Question: When I import 'psycopg2' in IDLE it is crashing and I was unable to do any testing due to this. I tried reinstalling python and 'psycopg2' multiple times but the issue still persists.
Can anyone help with this?
Attached an error screen shot .
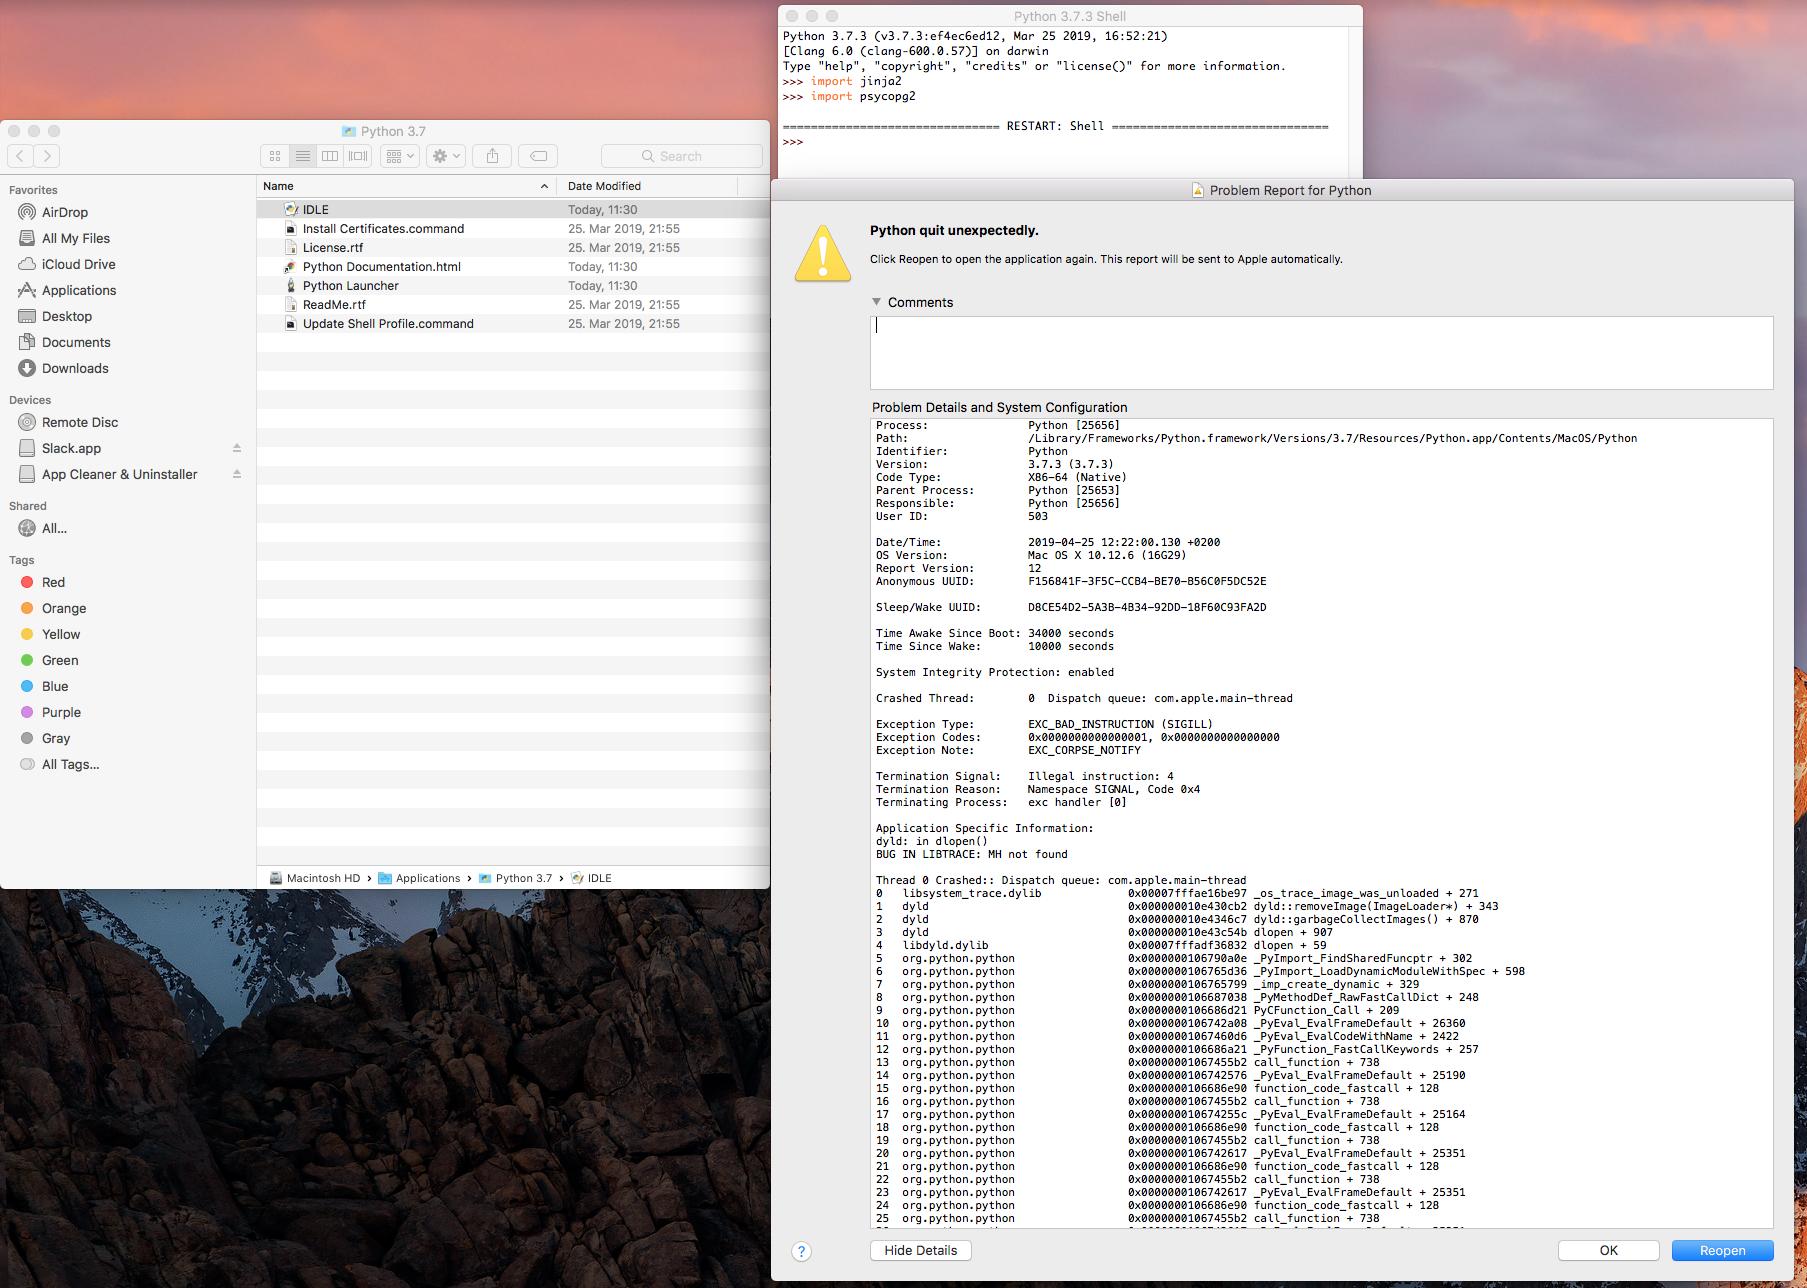
Answer: I reinstalled the postgres server,Python(new versions) and all its dependencies and reinstalled again, after that it worked :)